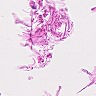
Metastatic tissue present: no